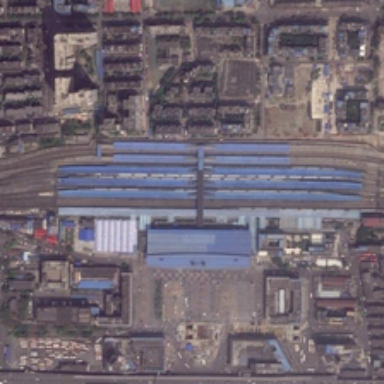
Many buildings are in two sides of a railway station .